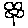
Label: flower